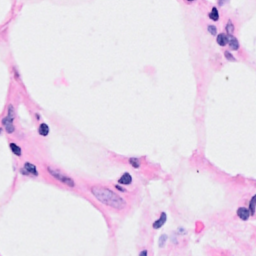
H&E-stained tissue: Breast